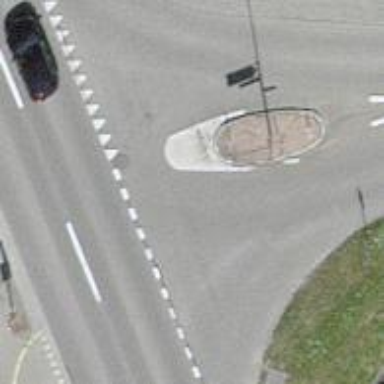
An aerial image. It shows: Asphalt road classified as tertiary.